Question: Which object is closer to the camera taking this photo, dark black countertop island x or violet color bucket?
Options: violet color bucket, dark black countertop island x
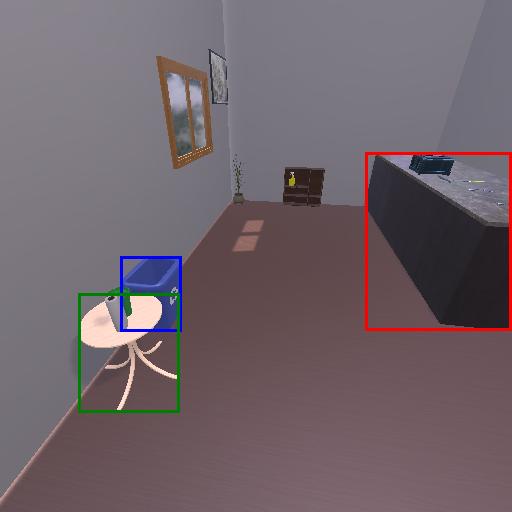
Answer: violet color bucket